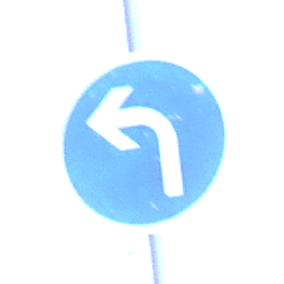
Verkehrszeichen: VorgeschriebeneFahrtrichtungLinks
Umgebung: Outdoor, Urban
Tageszeit: SunriseSunset
Wetter: Clear
Licht: Natural
Jahreszeit: NotSpecified
Kontrast: MediumContrast